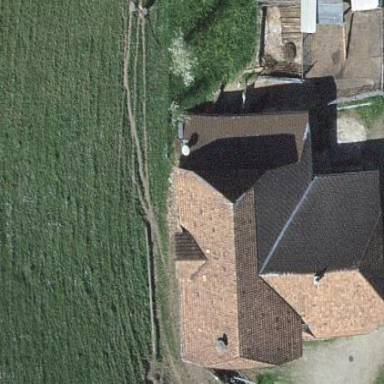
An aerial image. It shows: Farm building.